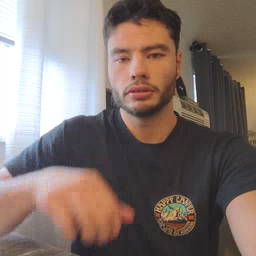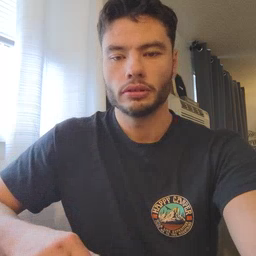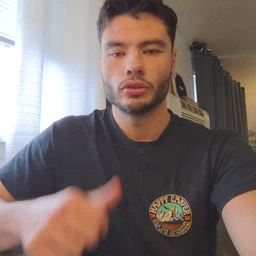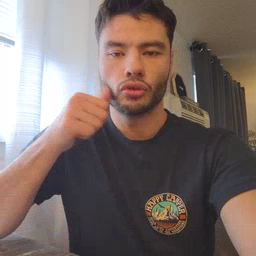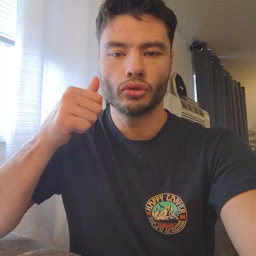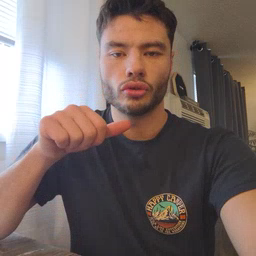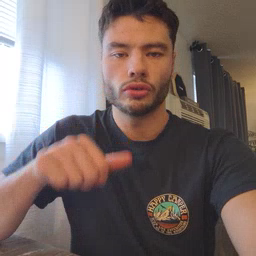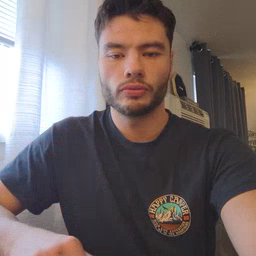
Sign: girl